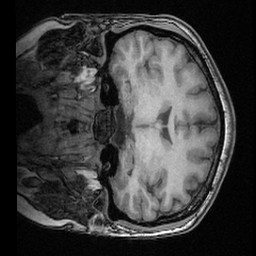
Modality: T1w
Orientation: coronal
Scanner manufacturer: ge
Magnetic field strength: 3 T
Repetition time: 0.008572 s
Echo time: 0.003384 s